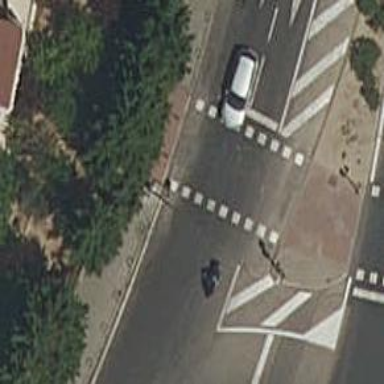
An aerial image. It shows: Road with traffic signals.